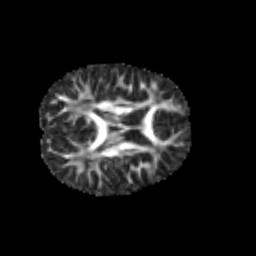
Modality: FA
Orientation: axial
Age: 7
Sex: male
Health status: healthy